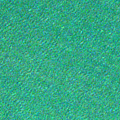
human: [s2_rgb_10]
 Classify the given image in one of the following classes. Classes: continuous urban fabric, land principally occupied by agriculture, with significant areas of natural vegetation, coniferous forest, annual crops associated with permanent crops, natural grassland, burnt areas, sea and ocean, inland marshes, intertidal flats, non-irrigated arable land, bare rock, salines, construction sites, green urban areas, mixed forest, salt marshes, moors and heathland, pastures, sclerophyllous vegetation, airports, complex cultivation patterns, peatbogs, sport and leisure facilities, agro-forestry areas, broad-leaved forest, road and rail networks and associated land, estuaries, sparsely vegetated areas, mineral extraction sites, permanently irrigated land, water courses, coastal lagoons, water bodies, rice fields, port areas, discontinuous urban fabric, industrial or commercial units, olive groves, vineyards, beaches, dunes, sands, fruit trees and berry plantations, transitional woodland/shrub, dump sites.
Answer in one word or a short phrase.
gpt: sea and ocean